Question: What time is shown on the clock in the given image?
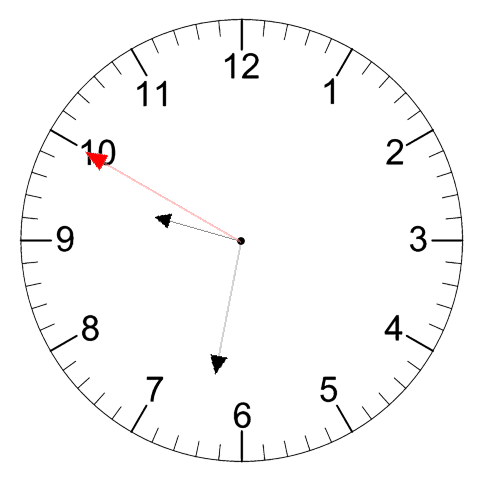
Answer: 09:31:50